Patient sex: M
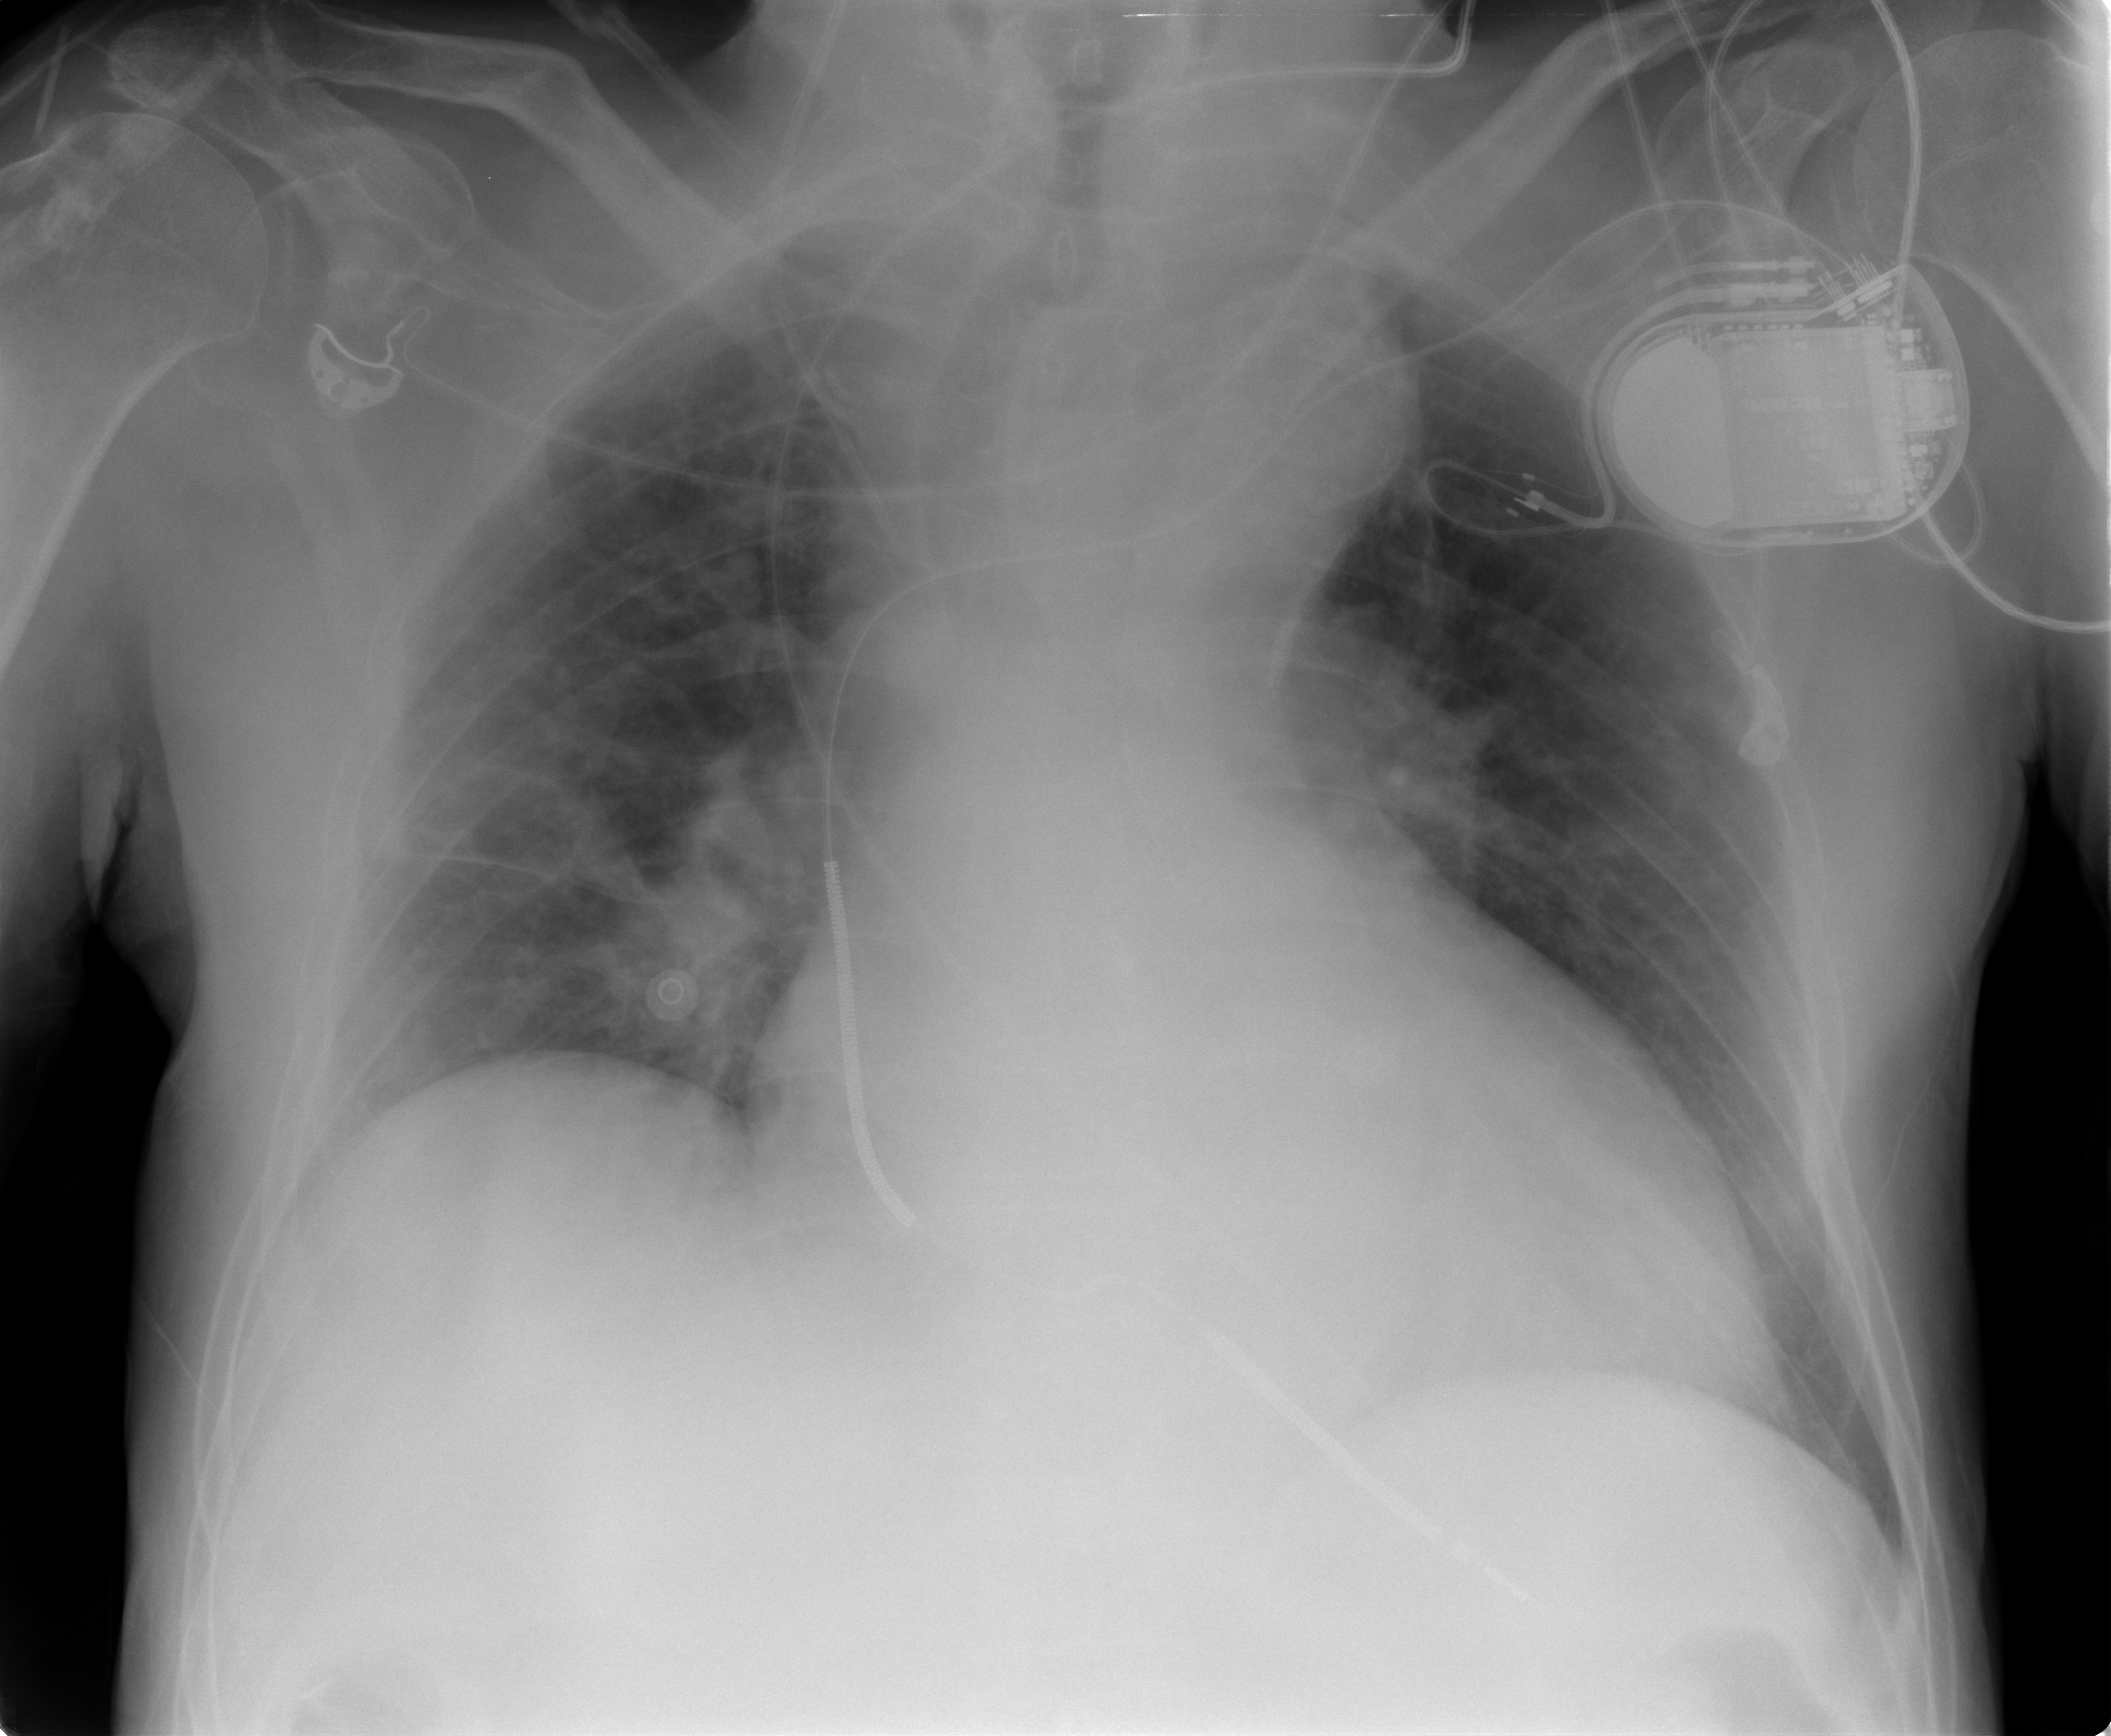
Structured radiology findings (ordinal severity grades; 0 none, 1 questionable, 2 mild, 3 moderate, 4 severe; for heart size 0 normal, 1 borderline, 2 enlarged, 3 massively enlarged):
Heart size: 0
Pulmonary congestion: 0
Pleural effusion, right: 1
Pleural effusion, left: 0
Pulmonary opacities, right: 0
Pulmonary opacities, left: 0
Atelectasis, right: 1
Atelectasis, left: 0